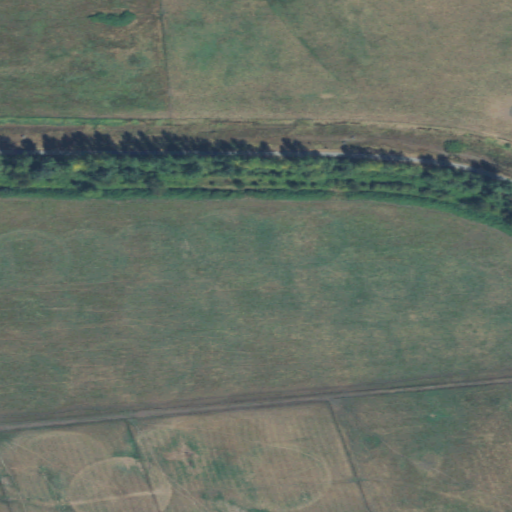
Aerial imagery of plain(s) in Washington named Connells Prairie containing pasture and woody wetlands